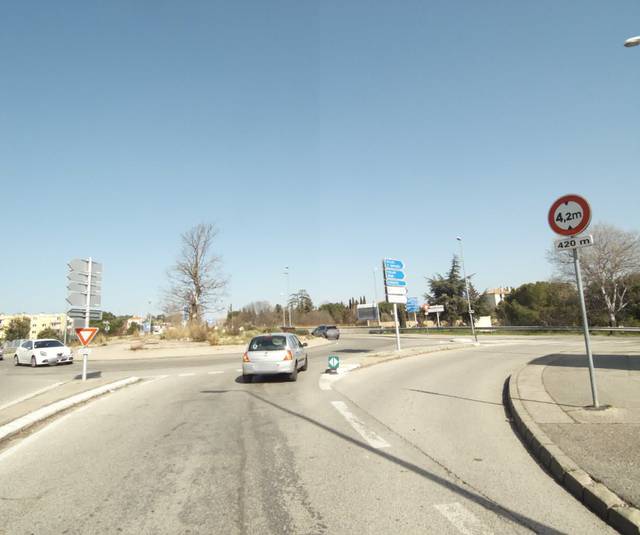
Region: France
Coordinates: 43.511, 5.442